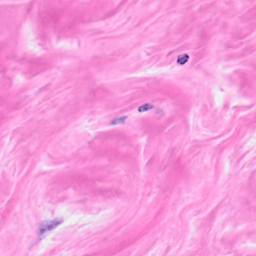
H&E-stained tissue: Breast